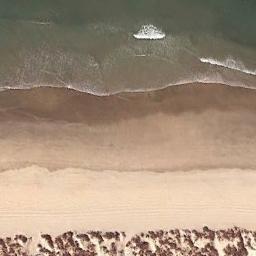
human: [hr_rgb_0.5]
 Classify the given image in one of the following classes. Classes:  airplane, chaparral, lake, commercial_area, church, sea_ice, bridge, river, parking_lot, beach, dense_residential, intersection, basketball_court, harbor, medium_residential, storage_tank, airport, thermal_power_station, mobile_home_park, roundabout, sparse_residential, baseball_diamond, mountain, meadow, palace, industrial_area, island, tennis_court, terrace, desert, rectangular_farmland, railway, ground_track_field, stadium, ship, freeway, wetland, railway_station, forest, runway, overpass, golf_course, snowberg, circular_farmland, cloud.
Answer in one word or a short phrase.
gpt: beach